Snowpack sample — Snodgrass Mountain, Crested Butte, Colorado (2/4/25, 12:06 PM MST)
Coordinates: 38.923, -106.968
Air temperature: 35 °F
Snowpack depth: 80 cm
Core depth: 30 cm
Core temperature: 35.6 °F
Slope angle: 14°, slope face: 78°
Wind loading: low
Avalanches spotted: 0
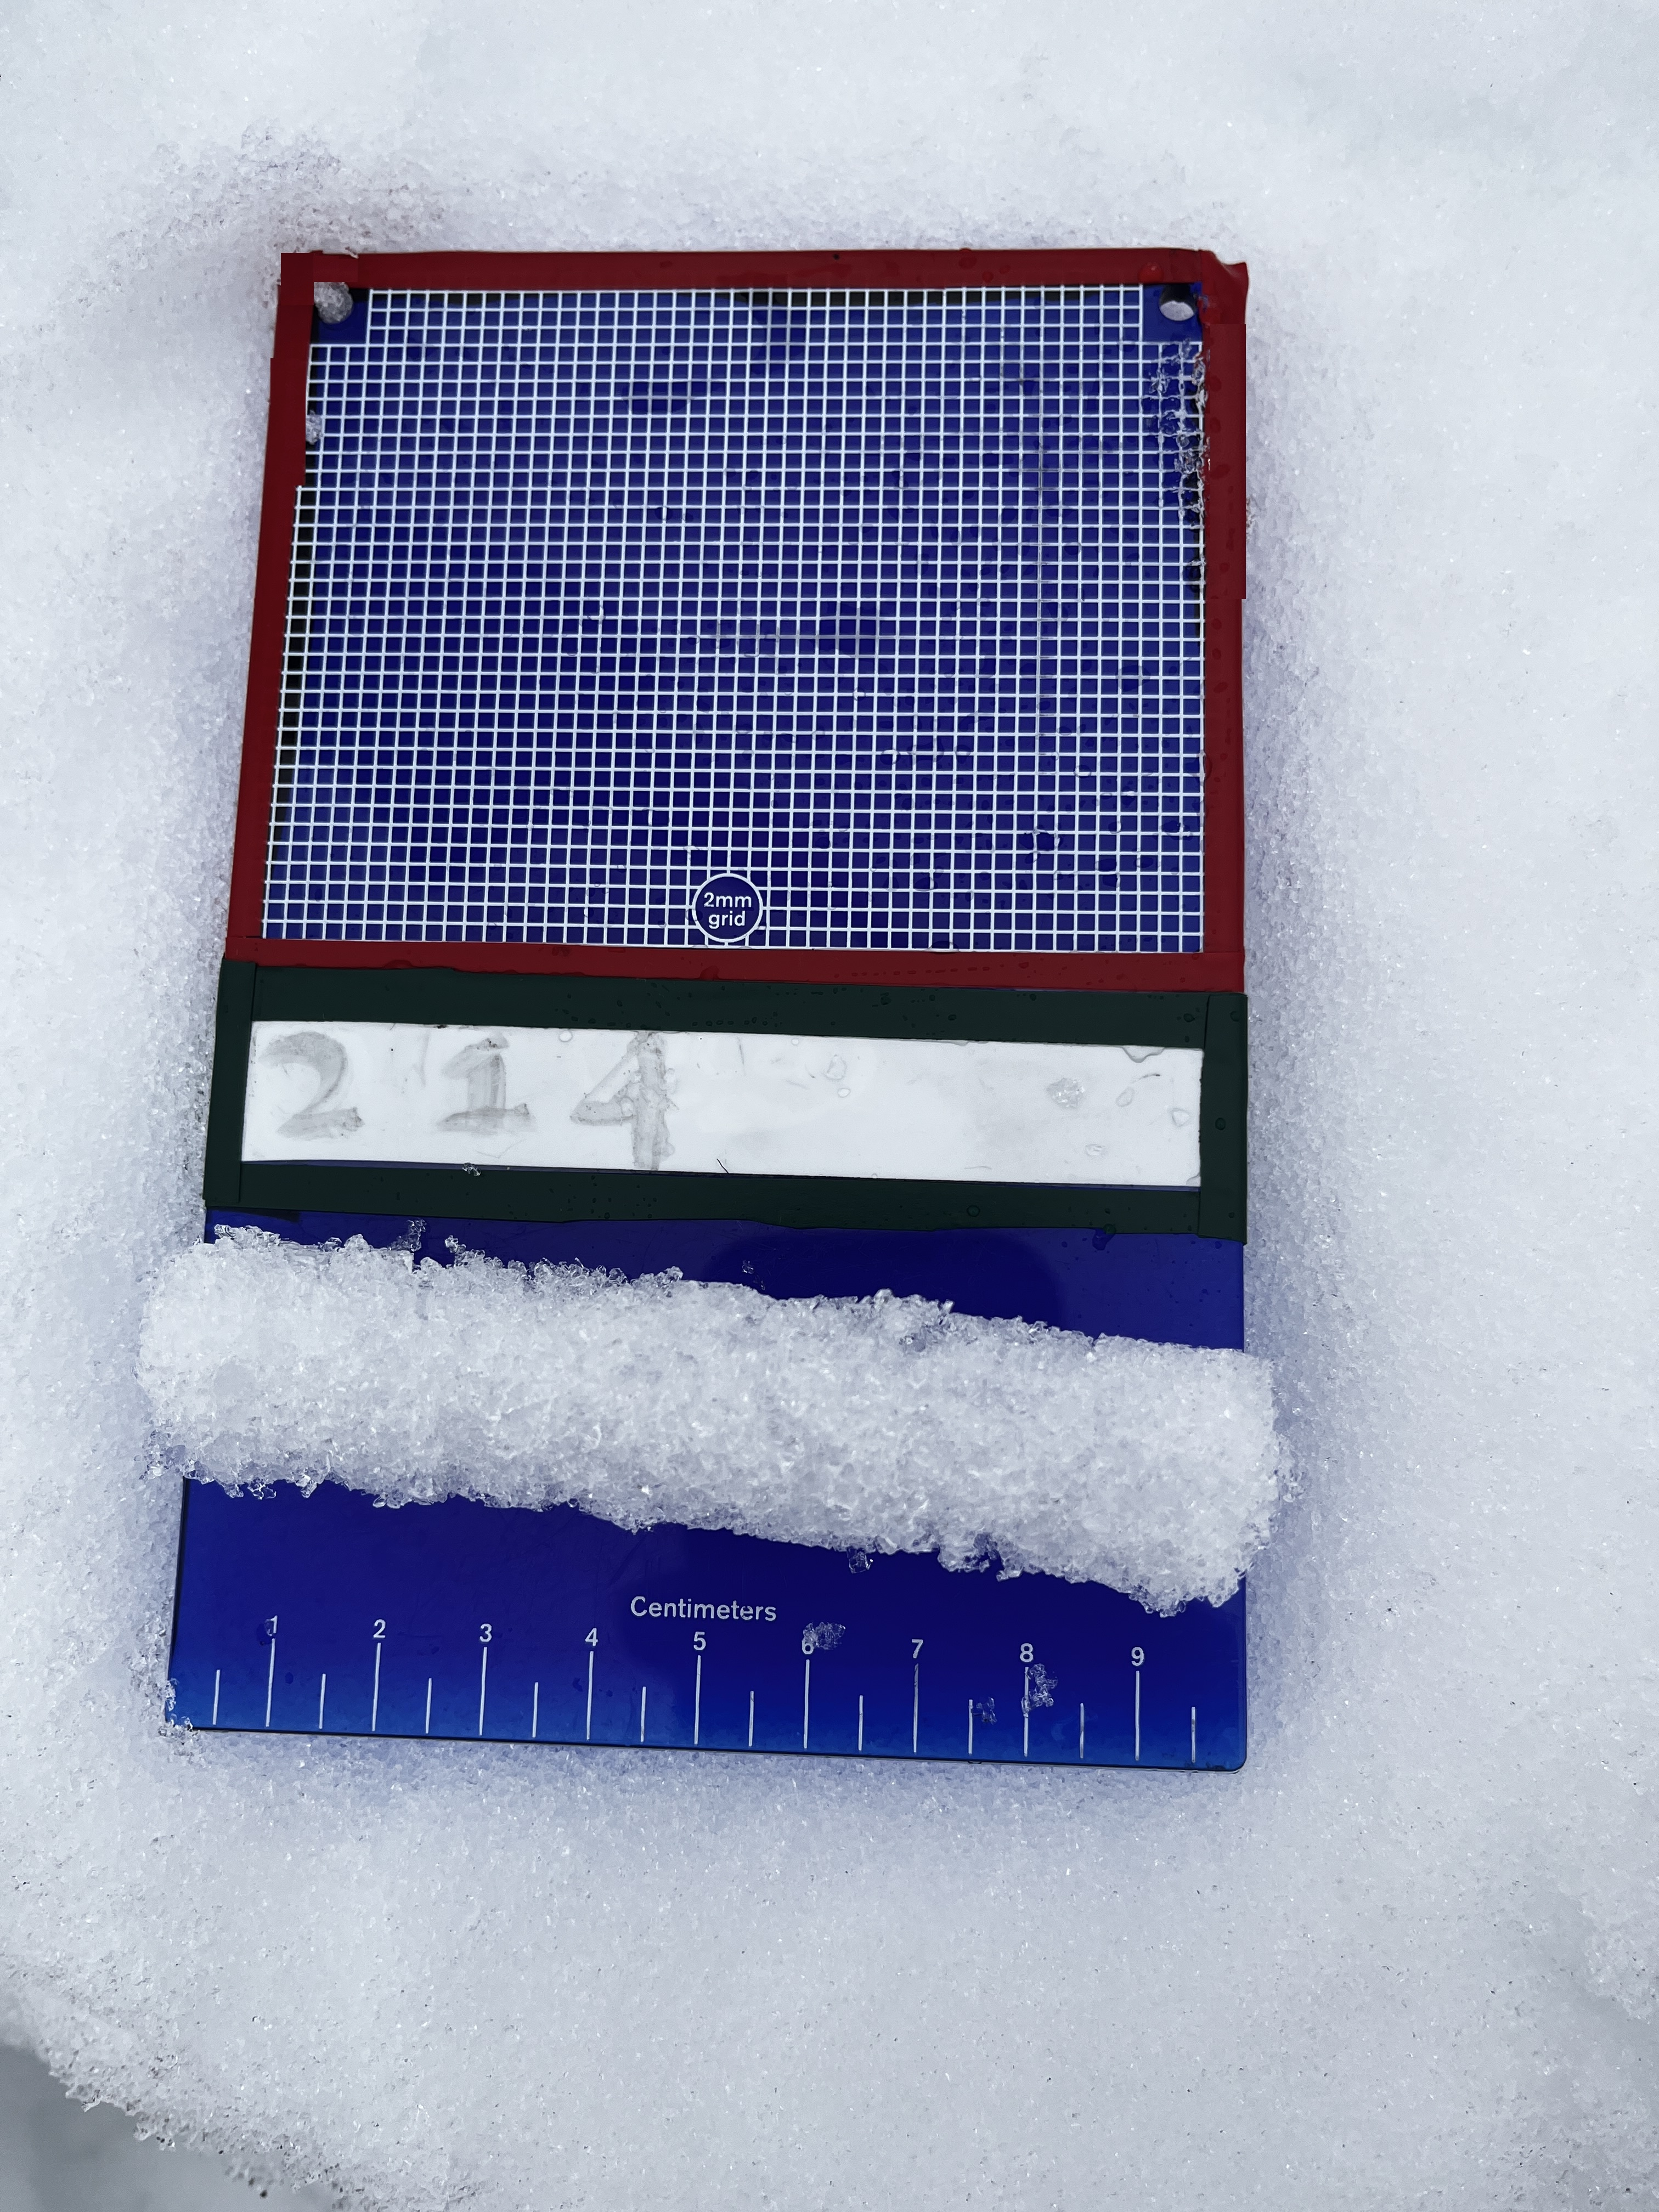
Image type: crystal_card
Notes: No avalanches nearby, unusually warm weather for the last month reported by residents, Collected 25 yards from treeline